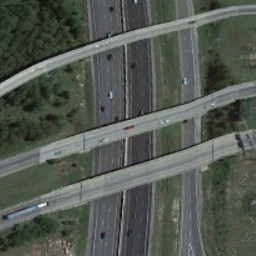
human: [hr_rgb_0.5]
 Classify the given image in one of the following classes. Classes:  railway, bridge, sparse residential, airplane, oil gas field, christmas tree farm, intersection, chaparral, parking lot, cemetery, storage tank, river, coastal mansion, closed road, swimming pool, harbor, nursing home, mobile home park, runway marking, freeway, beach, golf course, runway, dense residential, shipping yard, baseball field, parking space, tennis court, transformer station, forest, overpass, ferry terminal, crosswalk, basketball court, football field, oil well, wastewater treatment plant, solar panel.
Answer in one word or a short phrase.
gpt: overpass